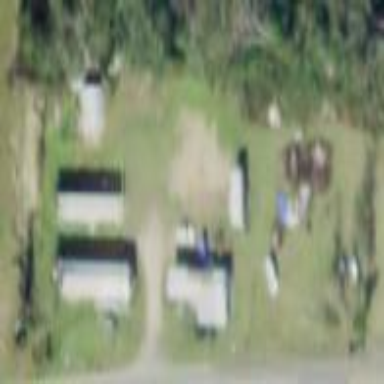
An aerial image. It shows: Residential area known as trailer park.